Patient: sex M, age 38
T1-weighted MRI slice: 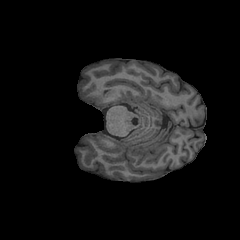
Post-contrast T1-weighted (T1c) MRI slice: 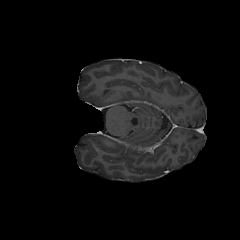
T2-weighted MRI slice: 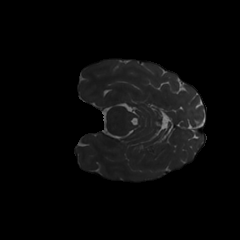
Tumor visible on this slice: no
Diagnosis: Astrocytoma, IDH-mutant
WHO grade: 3